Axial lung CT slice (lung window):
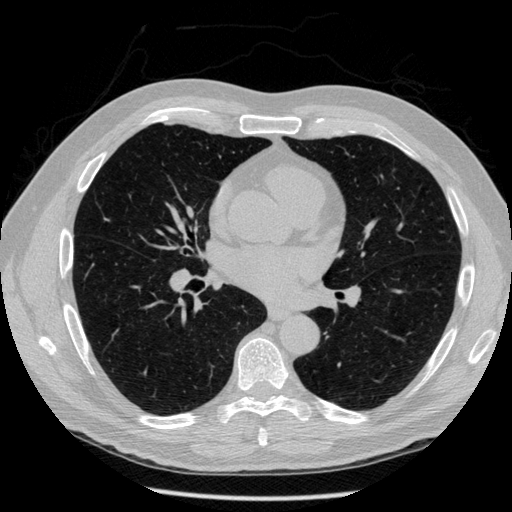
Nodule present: no